Question: Using XNA, I'm trying to make an adventure game engine that lets you make games that look like they fell out of the early 90s, like and . Thus, I want the game to actually run at 320x240 (I know, it should probably be 320x200, but shh), but it should scale up depending on user settings.
It works kind of okay right now, but I'm running into some problems where I actually want it to look pixellated that it currently does.
Here's what I'm doing right now:
In the game initialization:
'''
public Game() {
graphics = new GraphicsDeviceManager(this);
graphics.PreferredBackBufferWidth = 640;
graphics.PreferredBackBufferHeight = 480;
graphics.PreferMultiSampling = false;
Scale = graphics.PreferredBackBufferWidth / 320;
}
'''
Scale is a public static variable that I can check anytime to see how much I should scale my game relative to 320x240.
In my drawing function:
'''
spriteBatch.Begin(SpriteSortMode.BackToFront, BlendState.NonPremultiplied, SamplerState.PointClamp, DepthStencilState.Default, RasterizerState.CullNone, null, Matrix.CreateScale(Game.Scale));
'''
This way, everything is drawn at 320x240 and blown up to fit the current resolution (640x480 by default). And of course I do math to convert the actual coordinates of the mouse into 320x240 coordinates, and so forth.
Now, this is great and all, but now I'm getting to the point where I want to start scaling my sprites, to have them walk into the distance and so forth.
Look at the images below. The upper-left image is a piece of a screenshot from when the game is running at 640x480. The image to the right of it is how it "should" look, at 320x240. The bottom row of images is just the top row blown up to 300% (in Photoshop, not in-engine) so you can see what I'm talking about.

In the 640x480 image, you can see different "line thicknesses;" the thicker lines are how it should really look (one pixel = 2x2, because this is running at 640x480), but the thinner lines (1x1 pixel) also appear, when they shouldn't, due to scaling (see the images on the right).
Basically I'm trying to emulate a 320x240 display but blown up to any resolution using XNA, and matrix transformations aren't doing the trick. Is there any way I could go about doing this?
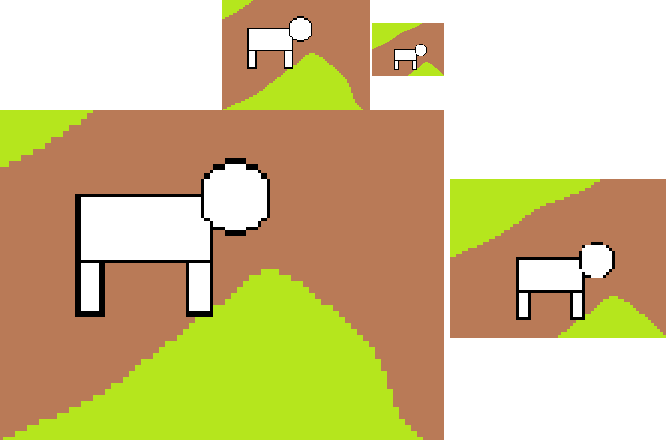
Answer: Render everything in the native resolution to a RenderTarget instead of the back buffer:
'''
SpriteBatch targetBatch = new SpriteBatch(GraphicsDevice);
RenderTarget2D target = new RenderTarget2D(GraphicsDevice, 320, 240);
GraphicsDevice.SetRenderTarget(target);
//perform draw calls
'''
Then render this target (your whole screen) to the back buffer:
'''
//set rendering back to the back buffer
GraphicsDevice.SetRenderTarget(null);
//render target to back buffer
targetBatch.Begin();
targetBatch.Draw(target, new Rectangle(0, 0, GraphicsDevice.DisplayMode.Width, GraphicsDevice.DisplayMode.Height), Color.White);
targetBatch.End();
'''